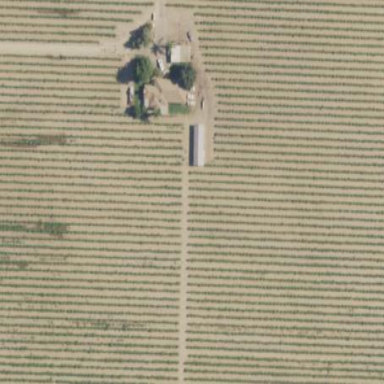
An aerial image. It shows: Beautiful vineyard in the countryside.